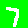
Digit: 7